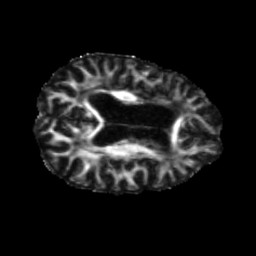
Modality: FA
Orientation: axial
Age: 63
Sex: female
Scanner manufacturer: siemens
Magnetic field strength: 3 T
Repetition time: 5.25 s
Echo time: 0.08 s